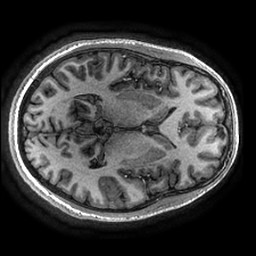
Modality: T1w
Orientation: axial
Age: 24
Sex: female
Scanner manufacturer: ge
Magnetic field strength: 3 T
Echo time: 0.002736 s